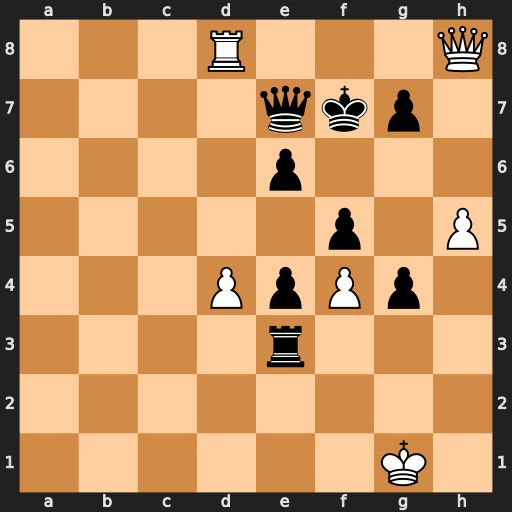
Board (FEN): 3R3Q/4qkp1/4p3/5p1P/3PpPp1/4r3/8/6K1
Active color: w
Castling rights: -
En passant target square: -
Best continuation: Qg8+ Kf6 Rf8+ Qxf8 Qxf8#